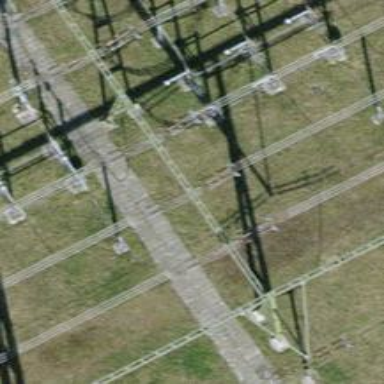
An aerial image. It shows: Insulator used in power equipment.